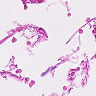
Metastatic tissue present: no